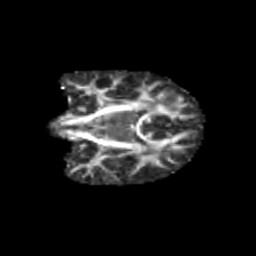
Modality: FA
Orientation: coronal
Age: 11
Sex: female
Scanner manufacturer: siemens
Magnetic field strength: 3 T
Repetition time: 3.8 s
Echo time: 0.07 s